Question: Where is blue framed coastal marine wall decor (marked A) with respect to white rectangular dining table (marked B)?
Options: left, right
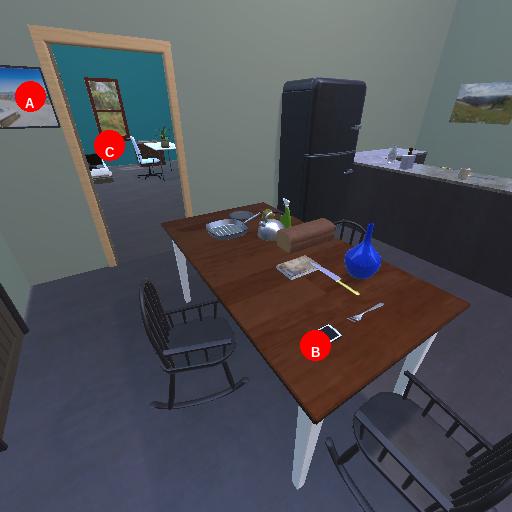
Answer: left